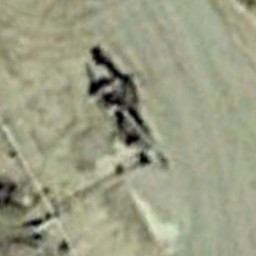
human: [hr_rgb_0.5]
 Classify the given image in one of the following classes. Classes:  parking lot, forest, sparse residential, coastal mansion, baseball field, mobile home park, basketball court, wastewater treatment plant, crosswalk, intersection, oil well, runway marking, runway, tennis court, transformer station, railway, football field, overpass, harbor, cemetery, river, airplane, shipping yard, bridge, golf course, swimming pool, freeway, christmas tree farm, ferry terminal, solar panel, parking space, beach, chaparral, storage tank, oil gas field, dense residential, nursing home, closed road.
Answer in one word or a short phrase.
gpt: oil well